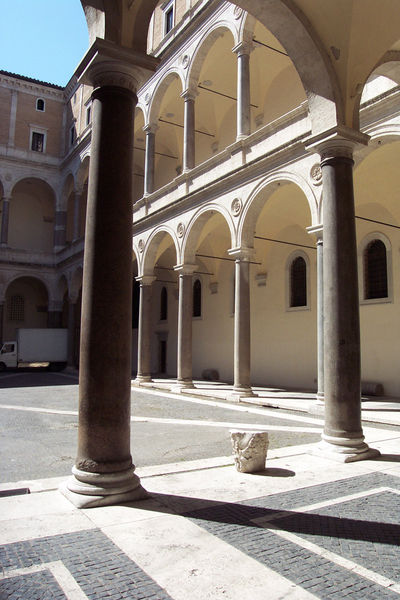
Titel: Palazzo della Cancelleria
Standort: Rom, Palazzo della Cancelleria (EU - I - Latium)
Schlagwörter: himmel, schatten, weiß, ausschnitt, braun, fenster, hell, licht, marmor, pfeiler, säule, säulen, gebäude, haus, architektur, sockel, stein, steine, boden, drei, renaissance, rund, bogen, italien, perspektive, pflaster, zwei, modern, farbe, hof, auto, rundbogen, plinthe, galerie, foto, bögen, gang, innenhof, münchen, pflastersteine, arkaden, rom, kapitell, diagonal, blauer himmel, antik, rundbögen, basis, stockwerke, mamor, münze, säulengang, etage, terrakotta, galerei, lieferwagen, lkw, vogen, lwk